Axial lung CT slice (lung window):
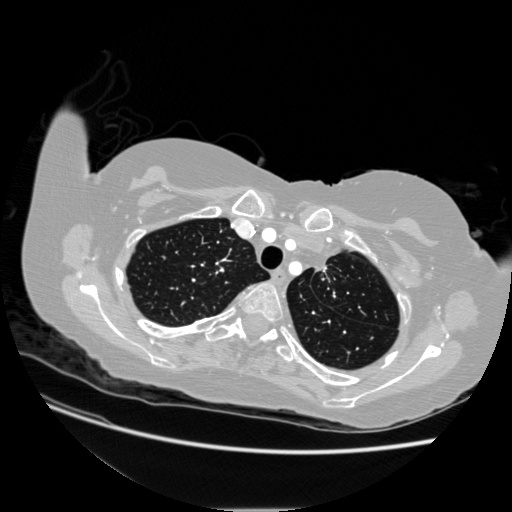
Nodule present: no